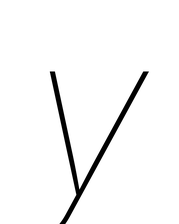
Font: Inter-Italic_Thin_Italic